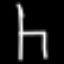
Label: chair